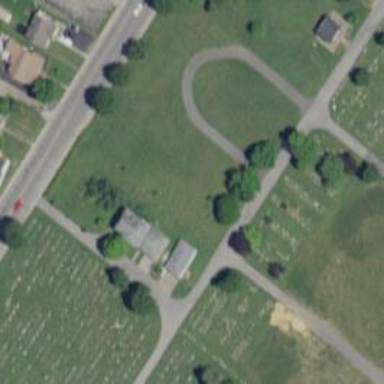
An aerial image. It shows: Sector in the cemetery.